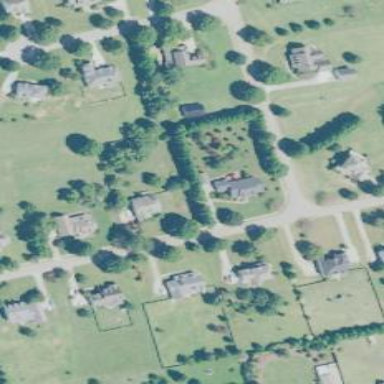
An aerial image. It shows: Driveway.